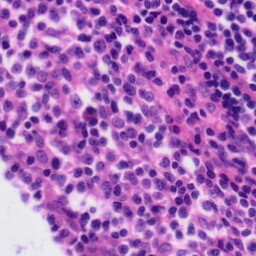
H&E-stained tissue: Tonsil